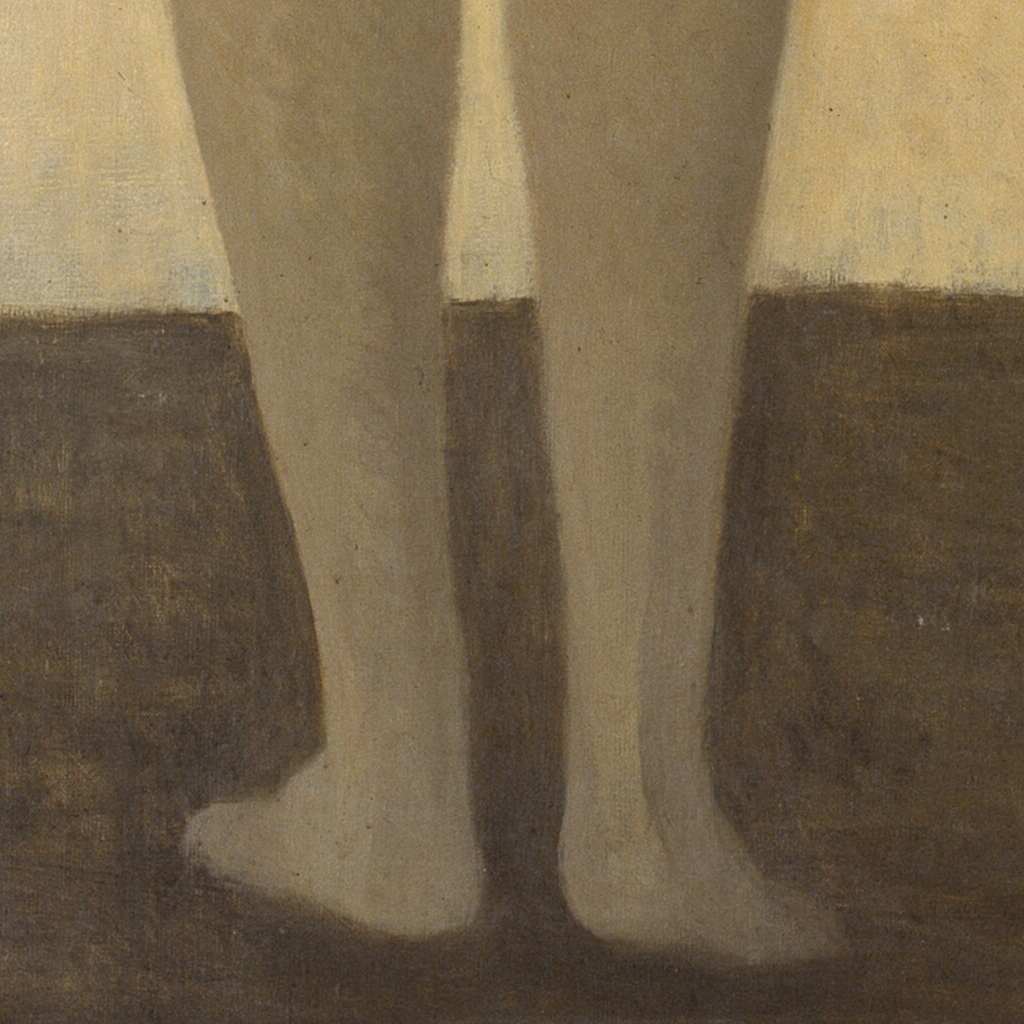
portrait painting, close up, bright diffused light, nude woman's bare legs and feet seen from behind standing on dark brown floor, pale yellow wall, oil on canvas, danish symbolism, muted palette